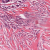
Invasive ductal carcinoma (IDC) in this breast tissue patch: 1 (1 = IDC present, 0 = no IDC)